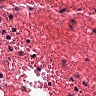
Metastatic tissue present: no